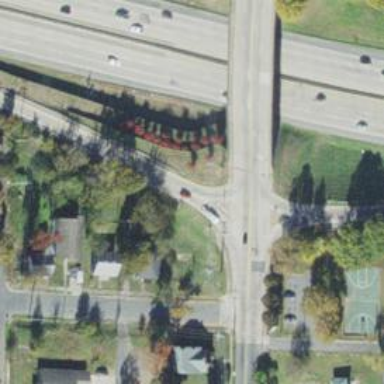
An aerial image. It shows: Tertiary road crossing over beam bridge.